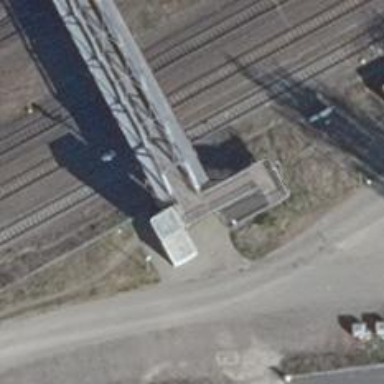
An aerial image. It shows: Footway bridge with metal surface.